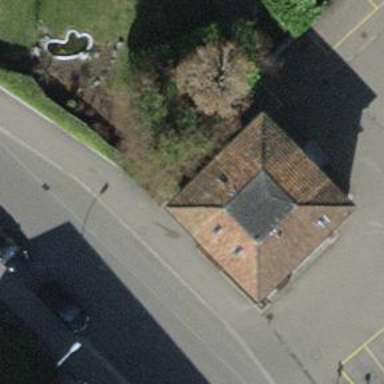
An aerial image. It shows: Hospital building.